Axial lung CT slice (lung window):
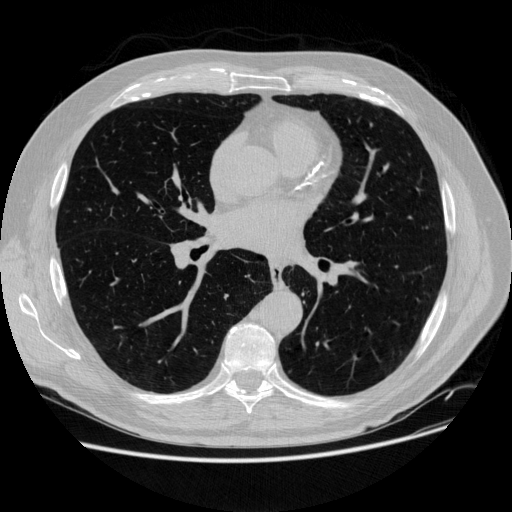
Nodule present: no